Question: I've had some really awesome help on my previous questions <URL>, but all these solutions only work for one measurement at a time.
<URL> that consists off:
- - - - -

Obviously sticking everything into one big object isn't going to cut it, so I figured I needed to use classes instead of the current slew of functions. But even though I've read Learning Python's chapter about classes, I fail to apply it to my own code (<URL>
I also feel like it's rather strange to process all the data time I want to get out some information. Once I know the locations of each paw, there's no reason for me to calculate this again. Furthermore, I want to compare all the paws of the same dog to determine which contact belongs to which paw (front/hind, left/right). This would become a mess if I continue using only functions.
So now I'm looking for advice on how to create classes that will let me process my data (<URL> in a sensible fashion.
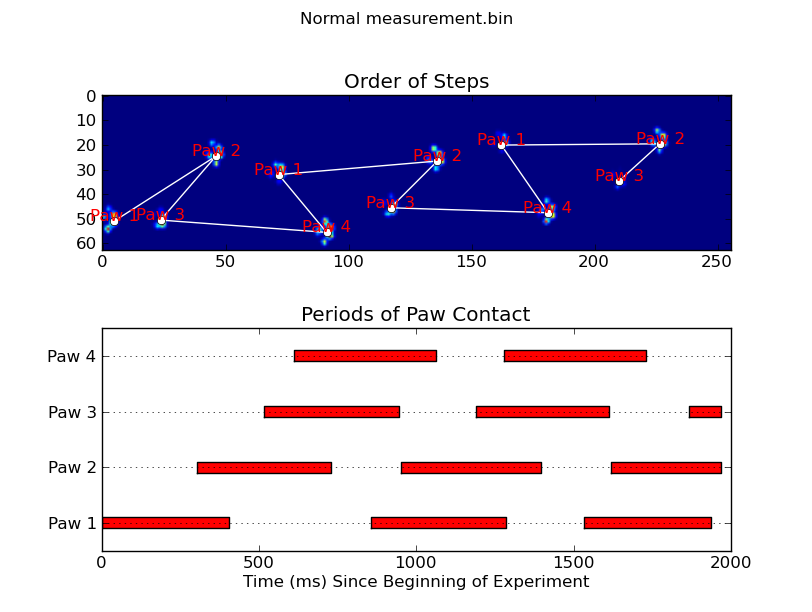
Answer: How to design a class.
1. Write down the words. You started to do this. Some people don't and wonder why they have problems.
2. Expand your set of words into simple statements about what these objects will be doing. That is to say, write down the various calculations you'll be doing on these things. Your short list of 30 dogs, 24 measurements, 4 contacts, and several "parameters" per contact is interesting, but only part of the story. Your "locations of each paw" and "compare all the paws of the same dog to determine which contact belongs to which paw" are the next step in object design.
3. Underline the nouns. Seriously. Some folks debate the value of this, but I find that for first-time OO developers it helps. Underline the nouns.
4. Review the nouns. Generic nouns like "parameter" and "measurement" need to be replaced with specific, concrete nouns that apply to your problem in your problem domain. Specifics help clarify the problem. Generics simply elide details.
5. For each noun ("contact", "paw", "dog", etc.) write down the attributes of that noun and the actions in which that object engages. Don't short-cut this. Every attribute. "Data Set contains 30 Dogs" for example is important.
6. For each attribute, identify if this is a relationship to a defined noun, or some other kind of "primitive" or "atomic" data like a string or a float or something irreducible.
7. For each action or operation, you have to identify which noun has the responsibility, and which nouns merely participate. It's a question of "mutability". Some objects get updated, others don't. Mutable objects must own total responsibility for their mutations.
8. At this point, you can start to transform nouns into class definitions. Some collective nouns are lists, dictionaries, tuples, sets or namedtuples, and you don't need to do very much work. Other classes are more complex, either because of complex derived data or because of some update/mutation which is performed.
Don't forget to test each class in isolation using unittest.
Also, there's no law that says classes must be mutable. In your case, for example, you have almost no mutable data. What you have is derived data, created by transformation functions from the source dataset.